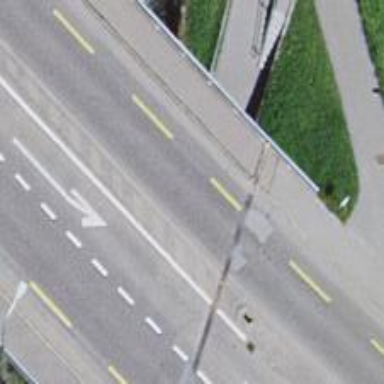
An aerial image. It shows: Secondary road with bridge and advisory cycle lane.